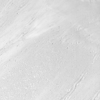
Label: not_dusty